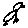
Label: bird